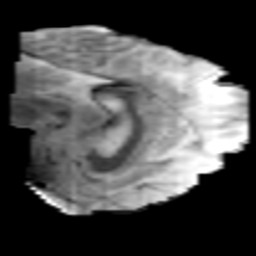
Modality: MD
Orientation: sagittal
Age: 22
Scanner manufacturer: philips
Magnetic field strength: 3 T
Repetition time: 8.6 s
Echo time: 0.127 s